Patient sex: M
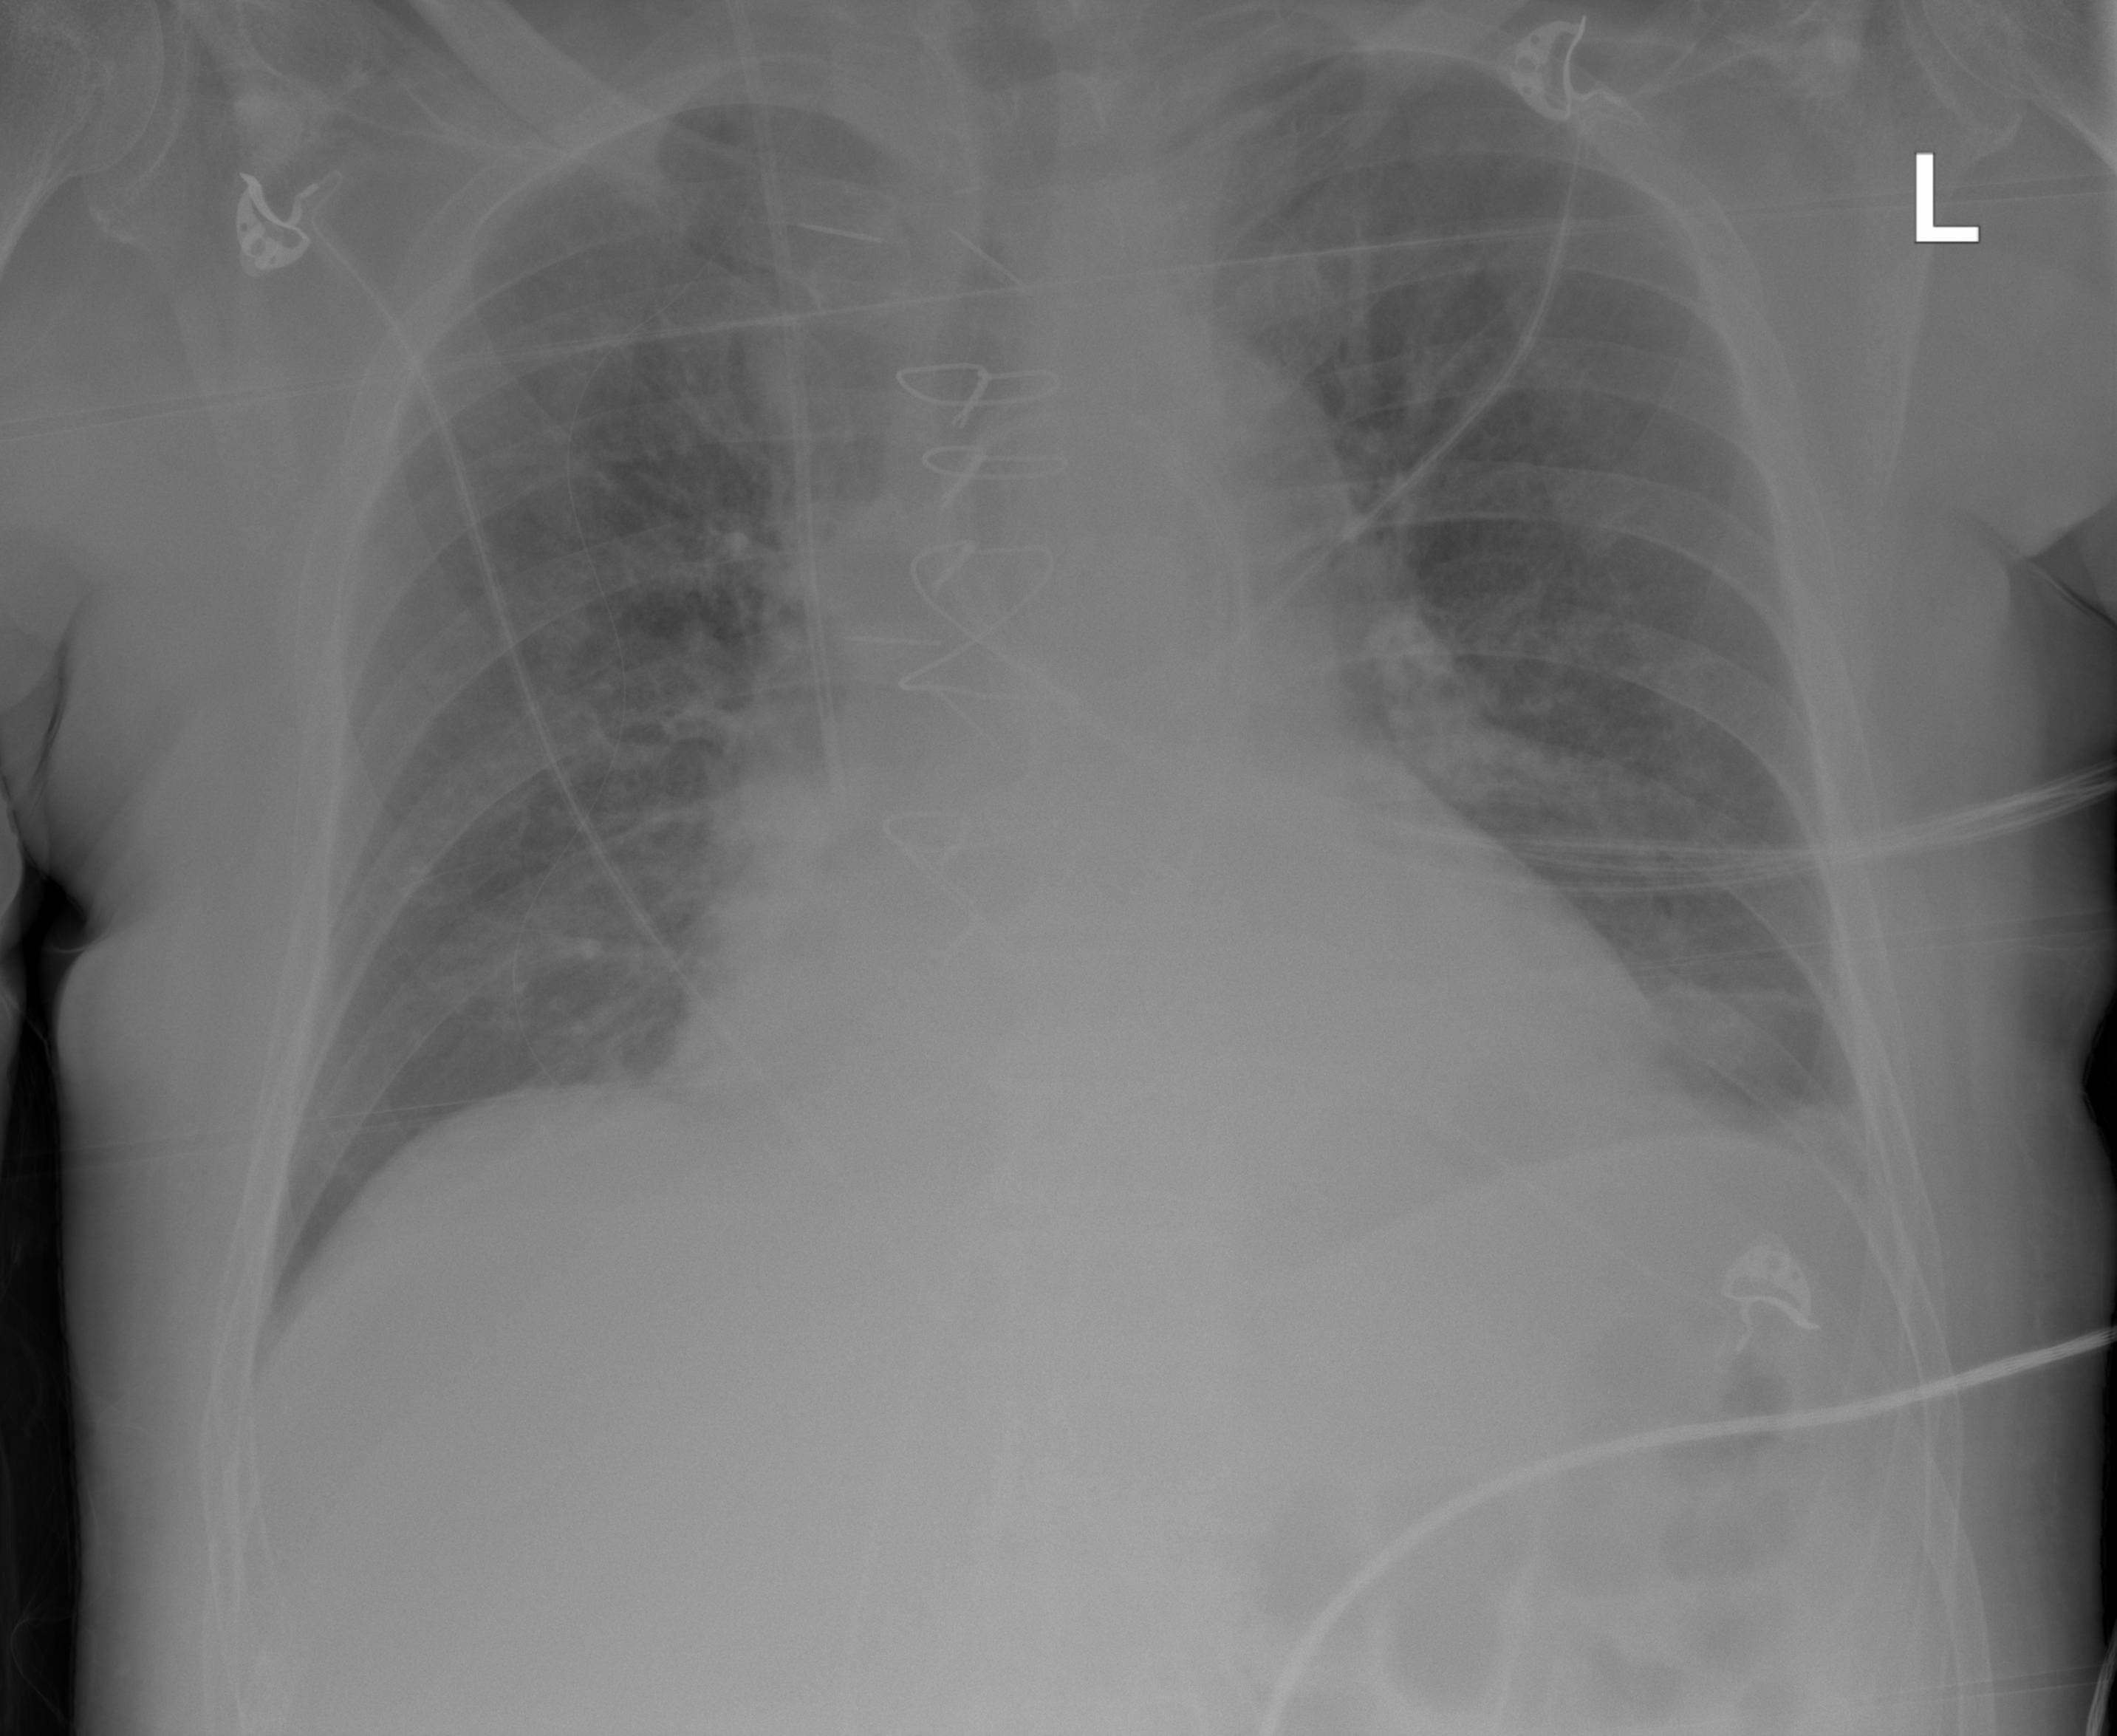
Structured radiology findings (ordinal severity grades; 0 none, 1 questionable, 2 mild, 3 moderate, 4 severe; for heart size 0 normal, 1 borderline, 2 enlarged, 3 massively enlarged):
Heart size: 0
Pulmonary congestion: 2
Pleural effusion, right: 0
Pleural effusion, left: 0
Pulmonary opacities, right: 0
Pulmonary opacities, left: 0
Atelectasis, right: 0
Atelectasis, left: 2